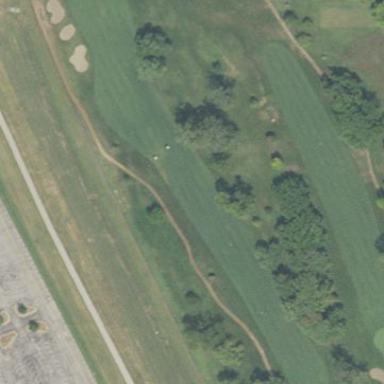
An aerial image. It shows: Grassy area designated as golf fairway.